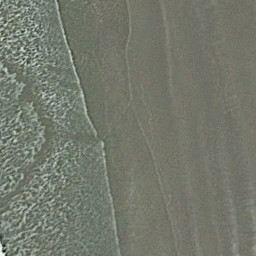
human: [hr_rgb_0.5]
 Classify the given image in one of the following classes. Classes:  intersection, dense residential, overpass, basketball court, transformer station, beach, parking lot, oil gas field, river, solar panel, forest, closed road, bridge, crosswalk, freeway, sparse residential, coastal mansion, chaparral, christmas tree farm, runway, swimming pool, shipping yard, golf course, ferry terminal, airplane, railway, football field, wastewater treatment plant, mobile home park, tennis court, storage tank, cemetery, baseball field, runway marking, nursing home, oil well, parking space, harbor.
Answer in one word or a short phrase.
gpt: beach